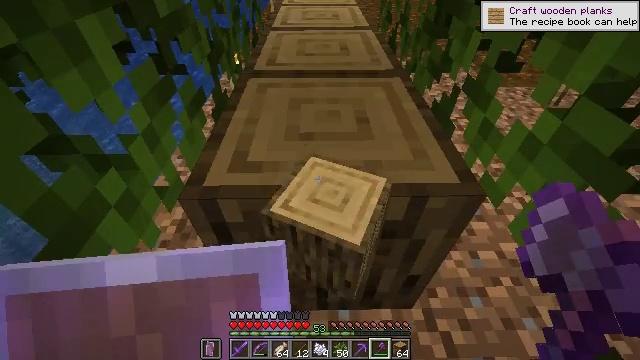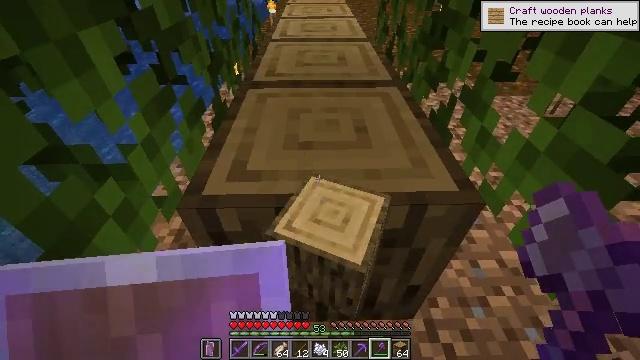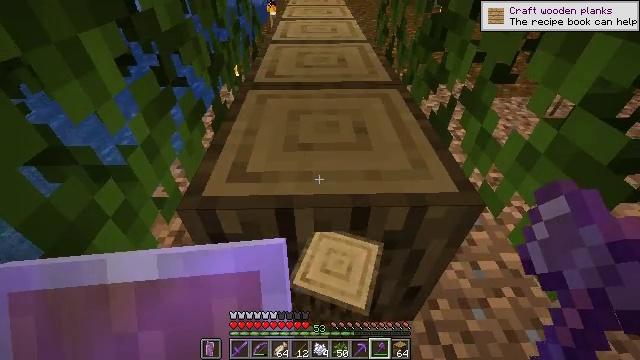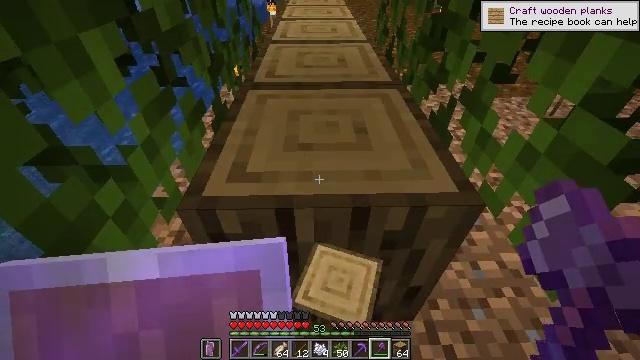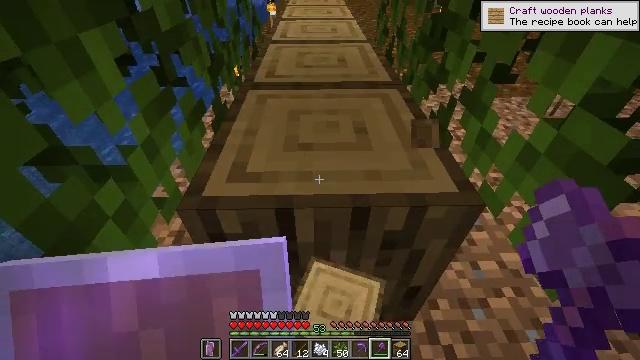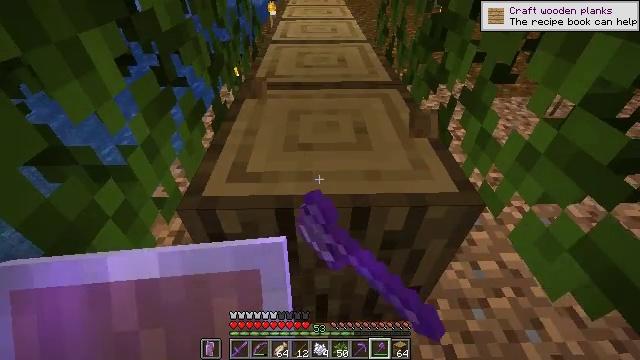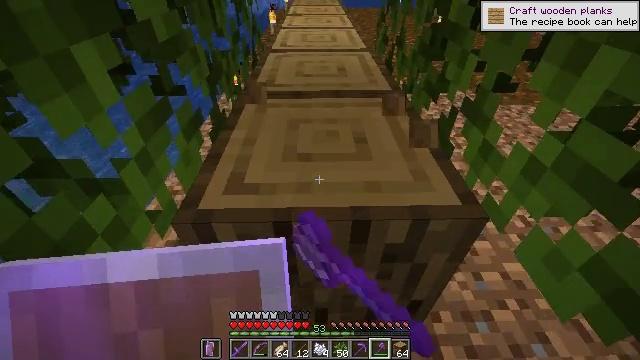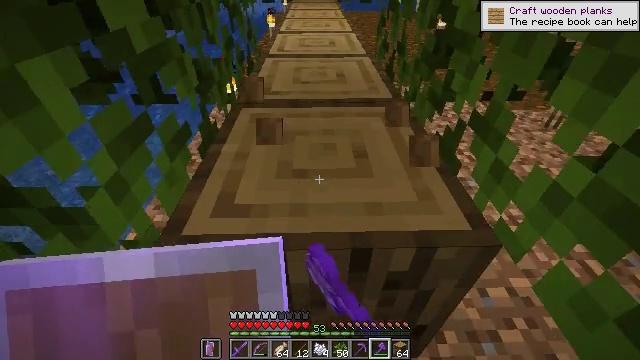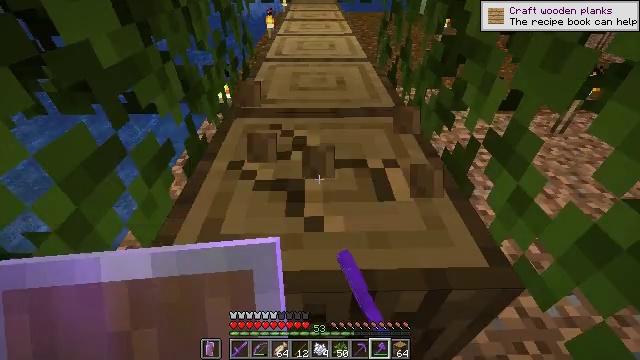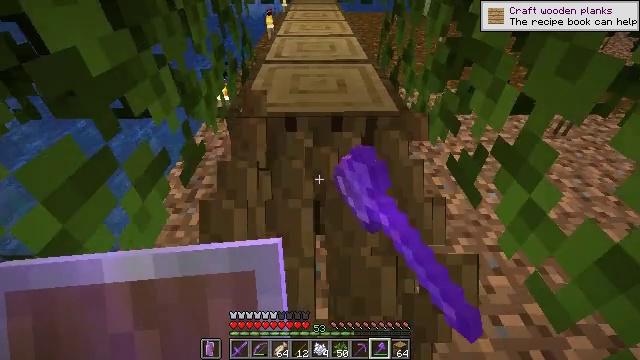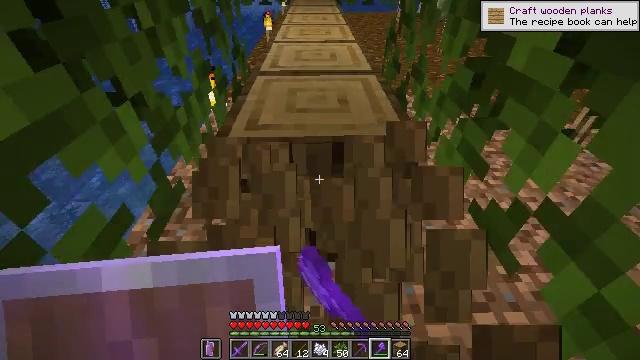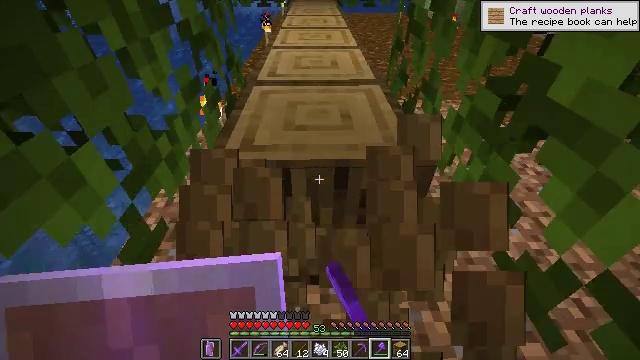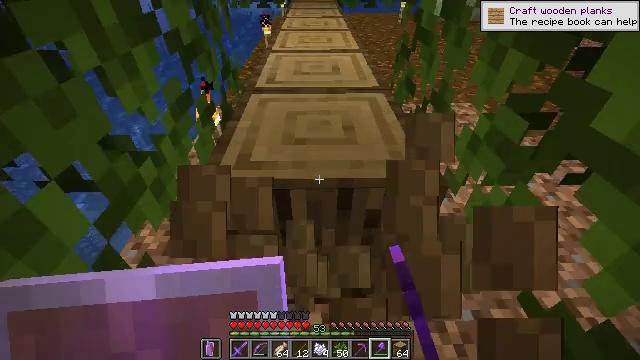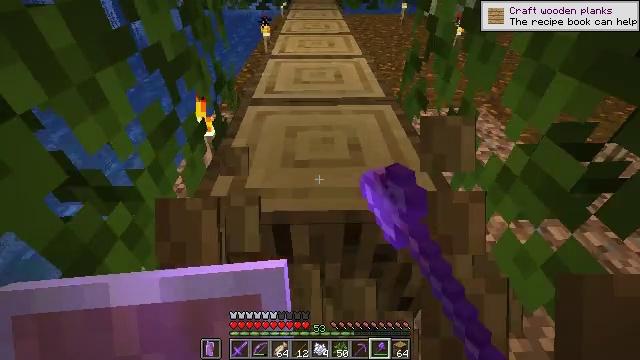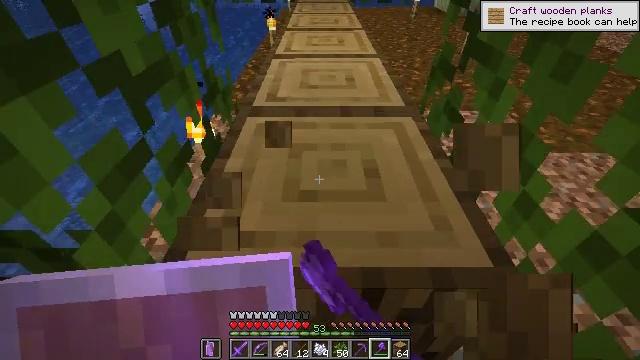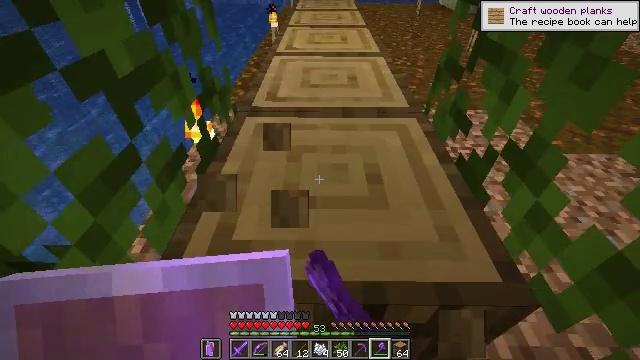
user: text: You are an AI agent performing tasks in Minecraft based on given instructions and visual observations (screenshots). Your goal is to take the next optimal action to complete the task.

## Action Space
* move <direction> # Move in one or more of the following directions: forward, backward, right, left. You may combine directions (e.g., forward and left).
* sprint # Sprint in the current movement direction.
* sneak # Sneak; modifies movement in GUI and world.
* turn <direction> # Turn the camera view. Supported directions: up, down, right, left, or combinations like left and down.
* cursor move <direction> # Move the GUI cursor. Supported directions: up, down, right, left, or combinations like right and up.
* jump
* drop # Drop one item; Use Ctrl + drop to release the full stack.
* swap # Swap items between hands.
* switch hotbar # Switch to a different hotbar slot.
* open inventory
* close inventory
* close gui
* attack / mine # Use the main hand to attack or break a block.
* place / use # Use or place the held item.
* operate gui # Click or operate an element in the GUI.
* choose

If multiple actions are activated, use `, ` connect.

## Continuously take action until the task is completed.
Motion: motion action
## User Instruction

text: Break the tree to get oak logs.
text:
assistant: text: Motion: turn up
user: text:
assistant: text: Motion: no_op
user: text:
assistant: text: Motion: no_op
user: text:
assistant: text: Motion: attack / mine
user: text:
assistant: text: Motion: attack / mine
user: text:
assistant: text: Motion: move forward, turn up, attack / mine
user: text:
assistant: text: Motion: move forward, attack / mine
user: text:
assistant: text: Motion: move forward, attack / mine
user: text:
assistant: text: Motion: move forward, attack / mine
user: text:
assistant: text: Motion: move forward, attack / mine
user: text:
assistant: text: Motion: move forward, attack / mine
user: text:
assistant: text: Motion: move forward, attack / mine
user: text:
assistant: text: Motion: move forward, attack / mine
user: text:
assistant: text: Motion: move forward, turn left and down, attack / mine
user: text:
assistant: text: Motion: move forward, attack / mine
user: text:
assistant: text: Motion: move forward, attack / mine
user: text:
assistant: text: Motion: move forward, attack / mine
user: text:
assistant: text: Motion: move forward, attack / mine
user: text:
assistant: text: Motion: move forward, attack / mine
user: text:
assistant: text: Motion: move forward, attack / mine
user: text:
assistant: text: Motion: move forward, attack / mine
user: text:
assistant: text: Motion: move forward, attack / mine
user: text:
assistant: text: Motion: move forward, attack / mine
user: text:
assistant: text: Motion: move forward, attack / mine
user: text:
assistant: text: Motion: move forward, attack / mine
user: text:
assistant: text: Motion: move forward, attack / mine
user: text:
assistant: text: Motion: move forward, attack / mine
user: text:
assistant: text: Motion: move forward, attack / mine
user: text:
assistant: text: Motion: move forward, attack / mine
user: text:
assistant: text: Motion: move forward, attack / mine